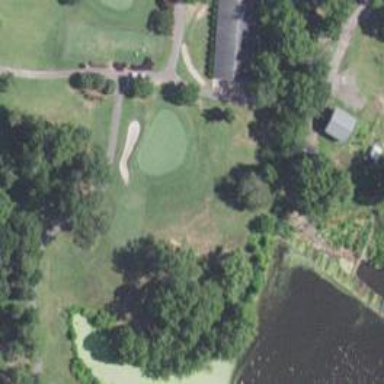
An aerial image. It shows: View of golf hole.